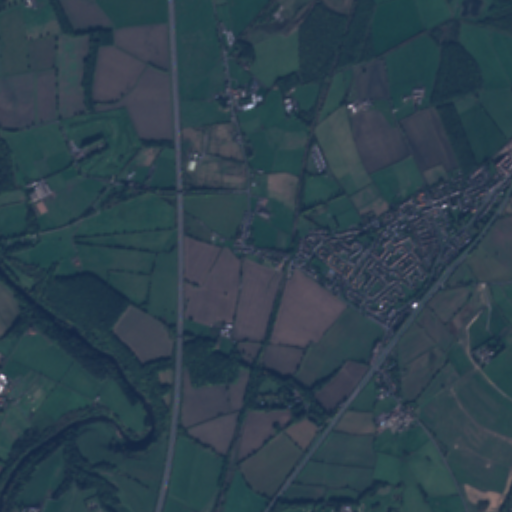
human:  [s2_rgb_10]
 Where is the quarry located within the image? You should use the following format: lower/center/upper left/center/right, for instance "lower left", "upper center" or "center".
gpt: The quarry is located in the center right of the image.
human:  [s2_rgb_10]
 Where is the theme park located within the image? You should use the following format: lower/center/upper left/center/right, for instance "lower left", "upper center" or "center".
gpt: The theme park is located in the lower left of the image.
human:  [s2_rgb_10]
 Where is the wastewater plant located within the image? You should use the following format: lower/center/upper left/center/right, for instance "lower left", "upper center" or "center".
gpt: The wastewater plant is located in the lower left of the image.
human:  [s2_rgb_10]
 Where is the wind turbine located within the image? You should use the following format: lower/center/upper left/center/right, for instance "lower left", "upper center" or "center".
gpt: The wind turbine is located in the upper right of the image.
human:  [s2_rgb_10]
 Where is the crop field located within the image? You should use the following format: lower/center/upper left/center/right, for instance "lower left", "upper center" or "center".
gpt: There is no crop field in the image.